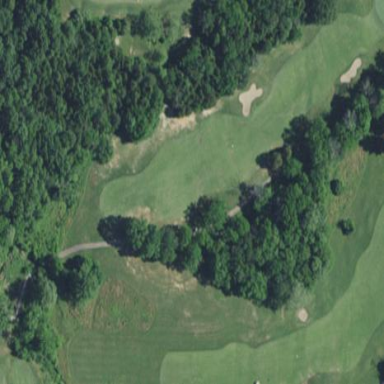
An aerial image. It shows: Golf fairway in the image.